Question: I have a expand collapse nested grid view like below.

The childgrid (gvChild) column is a linkbutton column on the click of which I need to get the name of the city which was clicked. My rowcommand event to capture that on the child gridview is like this:
'''
protected void gvChild_RowCommand(object sender, GridViewCommandEventArgs e)
{
if (e.CommandName == "ShowDetails")
{
int index = Convert.ToInt32(e.CommandArgument);
GridView gridChild = (GridView)gvwParent.Rows[index].FindControl("gvChild");
foreach (GridViewRow row in gridChild .Rows)
{
string aCity= ((LinkButton)row.Cells[1].FindControl("lnkSelectedCity")).Text;
}
}
}
'''
I understand the findcontrol line is def wrong, but how else would I do the findcontrol of the child grid to get the right link button that was clicked? Right now if I select "London", the Index value is 1 and the String "aCity" is taking it as "Utah". Will appreciate inputs on this. Thank you.
Code on my aspx page:
'''
<asp:GridView ID="gvParent" runat="server"
AllowPaging="True" AutoGenerateColumns="False"
DataKeyNames="CountryID"
OnRowDataBound="gvParent_RowDataBound" >
<Columns>
<asp:TemplateField>
<ItemTemplate>
<a href="javaScript:divexpandcollapse('div<%# Eval("CountryID") %>');">
<img id='imgdiv<%# Eval("CountryID") %>' width="9px" border="0" src="expand_white.gif"
alt="" /></a>
</ItemTemplate>
</asp:TemplateField>
<asp:TemplateField HeaderText="CountryDesc">
<ItemTemplate>
<asp:Label ID="lblEmpID" runat="server" Text='<%#DataBinder.Eval(Container.DataItem, "CountryDesc") %>'></asp:Label>
</ItemTemplate>
</asp:TemplateField>
<asp:TemplateField>
<ItemTemplate>
<tr>
<td colspan="100%">
<div id='div<%# Eval("CountryID") %>' style="display: none; position: relative; left: 15px; overflow: auto">
<asp:GridView ID="gvChild" runat="server" AutoGenerateColumns="False" PageSize="5"
Width="100%" Height="270px" ShowHeader="False" OnRowDataBound="gvChild_RowDataBound">
<Columns>
<asp:BoundField DataField="CityID" HeaderText="CityID">
<HeaderStyle CssClass="Invisible" />
<ItemStyle CssClass="Invisible" HorizontalAlign="Left" />
</asp:BoundField>
<asp:TemplateField>
<ItemTemplate>
<asp:LinkButton ID="lnkSelectedCity" runat="server" Text='<% # Eval("CityName") %>'
CommandName="ShowDetails" CommandArgument='<%# Container.DataItemIndex %>' ToolTip="Select x"></asp:LinkButton>
</ItemTemplate>
</asp:TemplateField>
<asp:BoundField DataField="Assigned" HeaderText="Assigned">
<HeaderStyle CssClass="Invisible" />
<ItemStyle CssClass="Invisible" HorizontalAlign="Left" />
</asp:BoundField>
<asp:BoundField DataField="CountryID" HeaderText="Assigned">
<HeaderStyle CssClass="Invisible" />
<ItemStyle CssClass="Invisible" HorizontalAlign="Left" />
</asp:BoundField>
<asp:BoundField DataField="ClassID" HeaderText="ClassID">
<HeaderStyle CssClass="Invisible" />
<ItemStyle CssClass="Invisible" HorizontalAlign="Left" />
</asp:BoundField>
<asp:BoundField DataField="UOM" HeaderText="UOM">
<HeaderStyle CssClass="Invisible" />
<ItemStyle CssClass="Invisible" HorizontalAlign="Left" />
</asp:BoundField>
</Columns>
</asp:GridView>
</div>
</td></tr>
</ItemTemplate>
</asp:TemplateField>
</Columns>
</asp:GridView>
'''
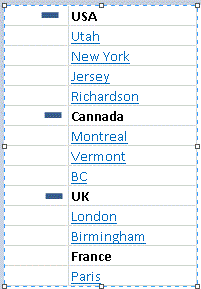
Answer: I assume is a unique key. If so, you can assign to .
Then you can retrieve the back from after post back.
'''
<asp:GridView ID="gvChild" ... DataKeyNames="CityID">
<Columns>
...
<asp:TemplateField>
<ItemTemplate>
<asp:LinkButton ID="lnkSelectedCity"
...
CommandArgument='<%# Eval("CityID") %>'
ToolTip="Select x" />
</ItemTemplate>
</asp:TemplateField>
protected void gvChild_RowCommand(object sender, GridViewCommandEventArgs e)
{
if (e.CommandName == "ShowDetails")
{
int cityId = Convert.ToInt32(e.CommandArgument);
}
}
'''